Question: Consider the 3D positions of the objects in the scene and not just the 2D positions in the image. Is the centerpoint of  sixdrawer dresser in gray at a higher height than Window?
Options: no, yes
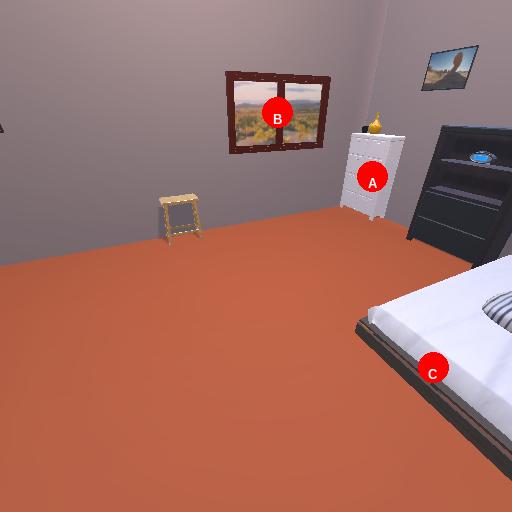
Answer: no